Question:
I checked the z-index, but the Dialog z-index is higher than the div of overlay. It was to be correct.
In the showcase works correctly.
Could you help me with this problem?
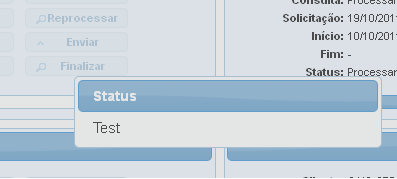
Answer: Set 'appendToBody = true' and your problem will go away - but be careful to have a form inside if you do some server-side processing. More info when you post more info!